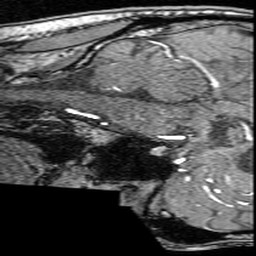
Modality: angio
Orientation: sagittal
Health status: ill
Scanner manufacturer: siemens
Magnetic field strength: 3 T
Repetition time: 0.022 s
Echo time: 0.00395 s